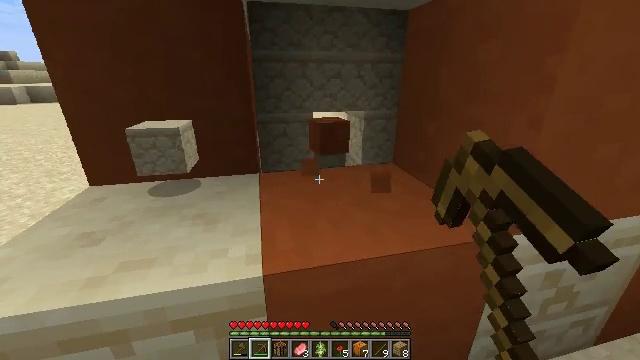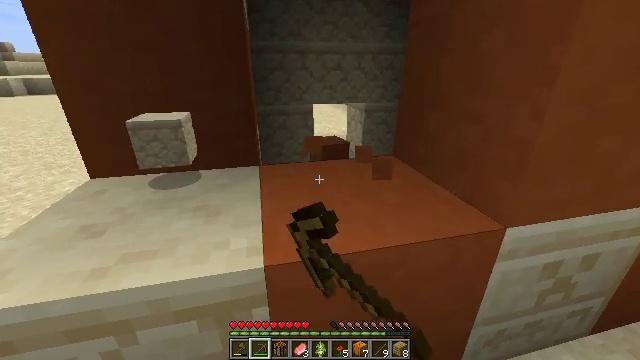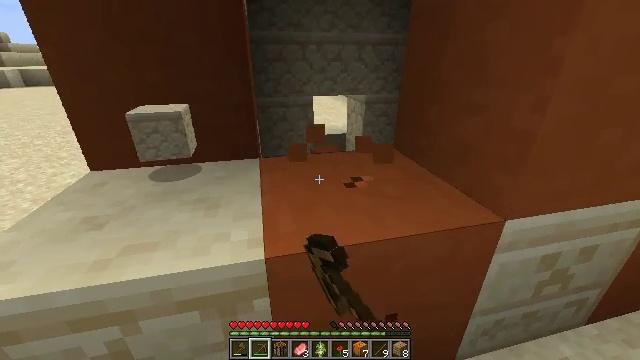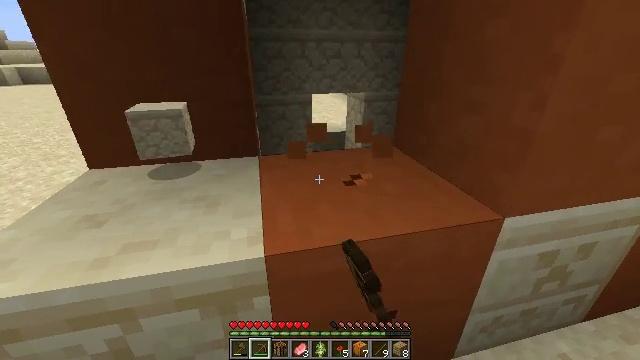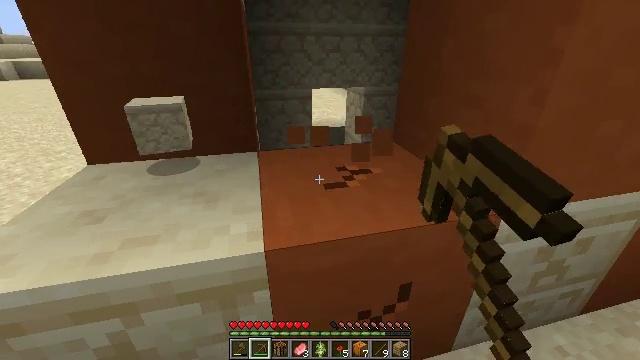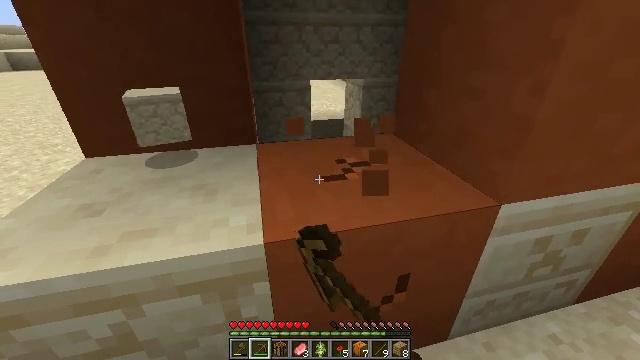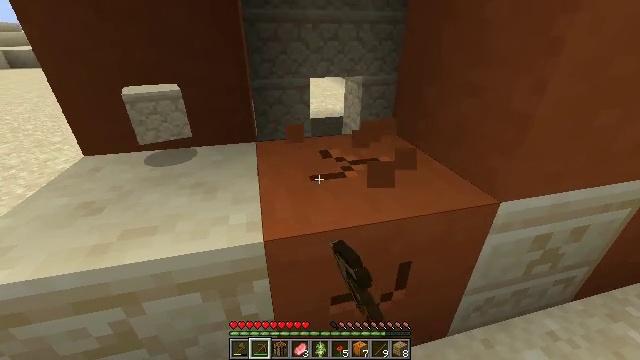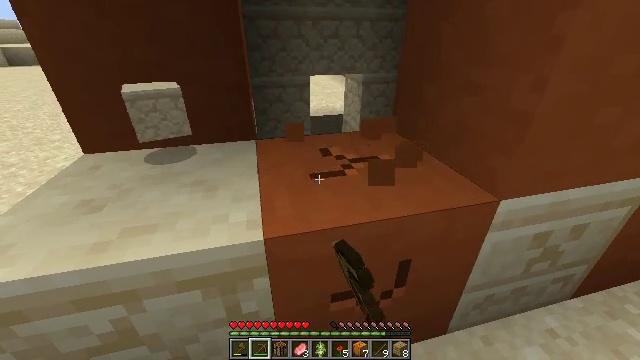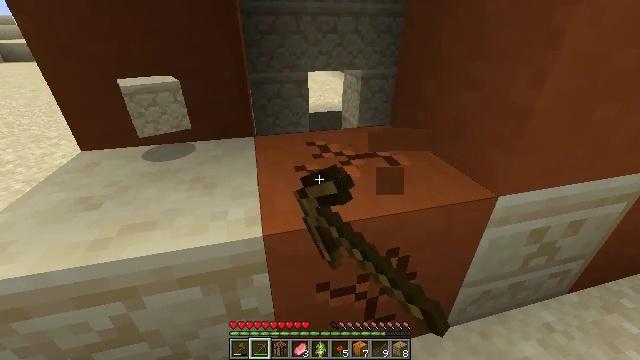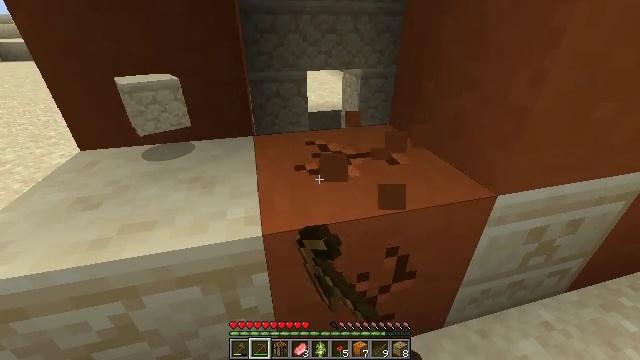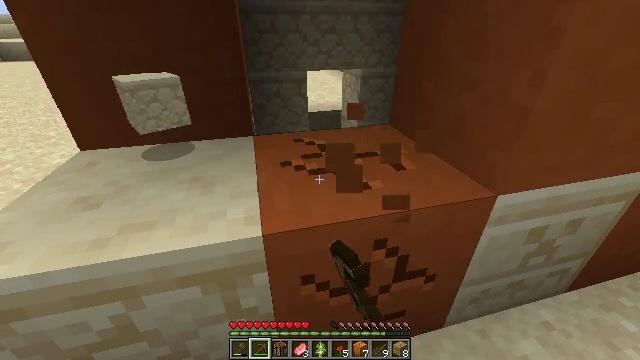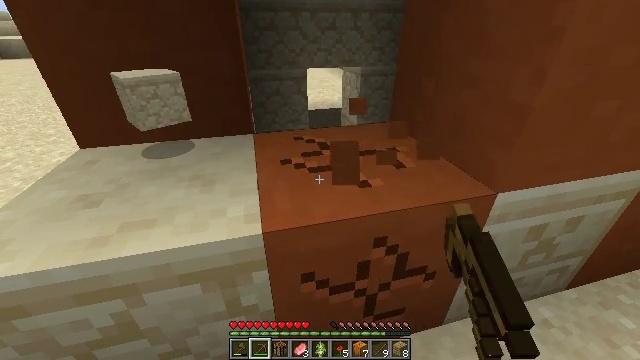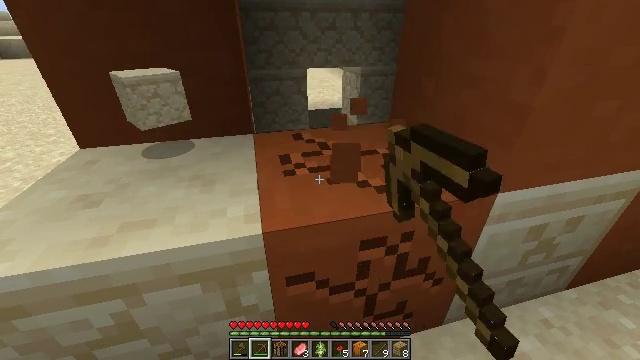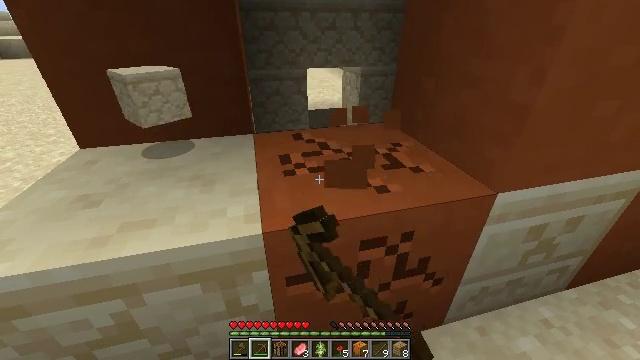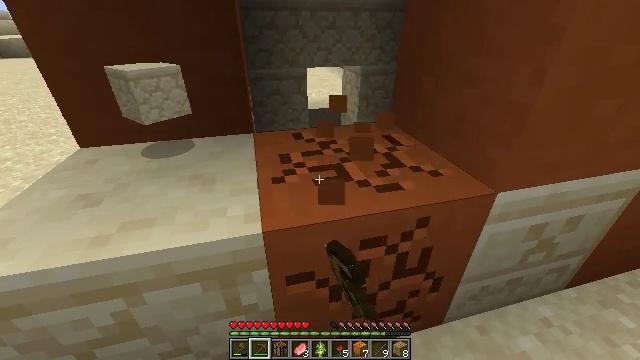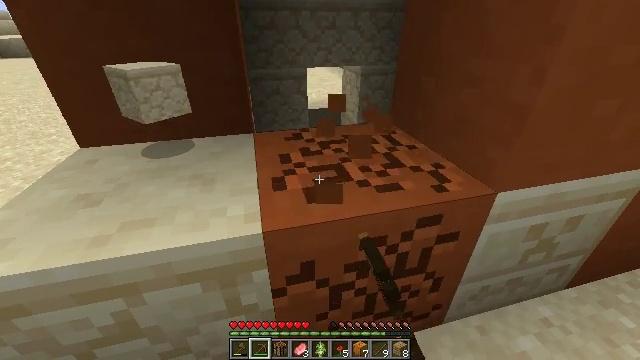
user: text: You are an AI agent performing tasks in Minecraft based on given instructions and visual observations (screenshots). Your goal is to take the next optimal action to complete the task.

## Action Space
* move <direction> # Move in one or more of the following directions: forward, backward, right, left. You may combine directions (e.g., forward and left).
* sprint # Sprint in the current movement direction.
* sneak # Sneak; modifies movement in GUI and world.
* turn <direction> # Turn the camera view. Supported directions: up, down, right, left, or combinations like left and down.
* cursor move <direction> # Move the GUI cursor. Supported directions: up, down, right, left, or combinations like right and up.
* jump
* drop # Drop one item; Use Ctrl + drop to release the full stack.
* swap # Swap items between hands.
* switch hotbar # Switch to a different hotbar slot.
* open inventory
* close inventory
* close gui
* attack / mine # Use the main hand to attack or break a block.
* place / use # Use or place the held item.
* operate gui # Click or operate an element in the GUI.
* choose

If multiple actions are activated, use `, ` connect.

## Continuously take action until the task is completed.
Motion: motion action
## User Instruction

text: Collect orange terracotta for building.
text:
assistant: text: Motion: turn down, attack / mine
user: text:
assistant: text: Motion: turn down, attack / mine
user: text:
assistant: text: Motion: attack / mine
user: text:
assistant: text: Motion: turn down, attack / mine
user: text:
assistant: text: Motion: turn down, attack / mine
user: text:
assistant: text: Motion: attack / mine
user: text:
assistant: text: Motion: attack / mine
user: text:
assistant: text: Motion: attack / mine
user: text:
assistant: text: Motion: attack / mine
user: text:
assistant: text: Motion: attack / mine
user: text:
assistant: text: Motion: attack / mine
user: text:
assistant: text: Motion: attack / mine
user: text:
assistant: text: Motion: attack / mine
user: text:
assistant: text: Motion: attack / mine
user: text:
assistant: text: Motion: attack / mine
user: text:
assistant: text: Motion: attack / mine
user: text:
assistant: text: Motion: attack / mine
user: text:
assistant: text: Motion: attack / mine
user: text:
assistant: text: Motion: attack / mine
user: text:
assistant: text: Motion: attack / mine
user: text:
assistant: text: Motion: attack / mine
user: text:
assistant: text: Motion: attack / mine
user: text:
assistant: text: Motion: attack / mine
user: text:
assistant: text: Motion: attack / mine
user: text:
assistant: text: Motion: no_op
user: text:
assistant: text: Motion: no_op
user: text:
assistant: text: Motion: turn down
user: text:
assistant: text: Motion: move forward, turn down
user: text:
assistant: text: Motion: move forward, turn down
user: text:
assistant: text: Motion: move forward, turn down